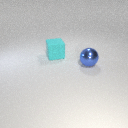
large cyan rubber cube behind large blue metal sphere